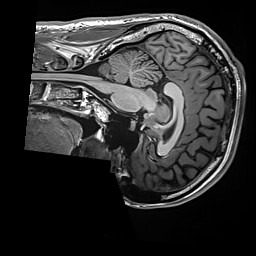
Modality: T1w
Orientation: sagittal
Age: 32
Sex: male
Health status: healthy
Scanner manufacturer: siemens
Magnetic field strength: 3 T
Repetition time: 2.5 s
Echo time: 0.00299 s